Frequency: 65000
Velocity: 0,2015
Power: 28,1
Pulse duration: 0,0000001
Pass count: 1
Magnification: 10
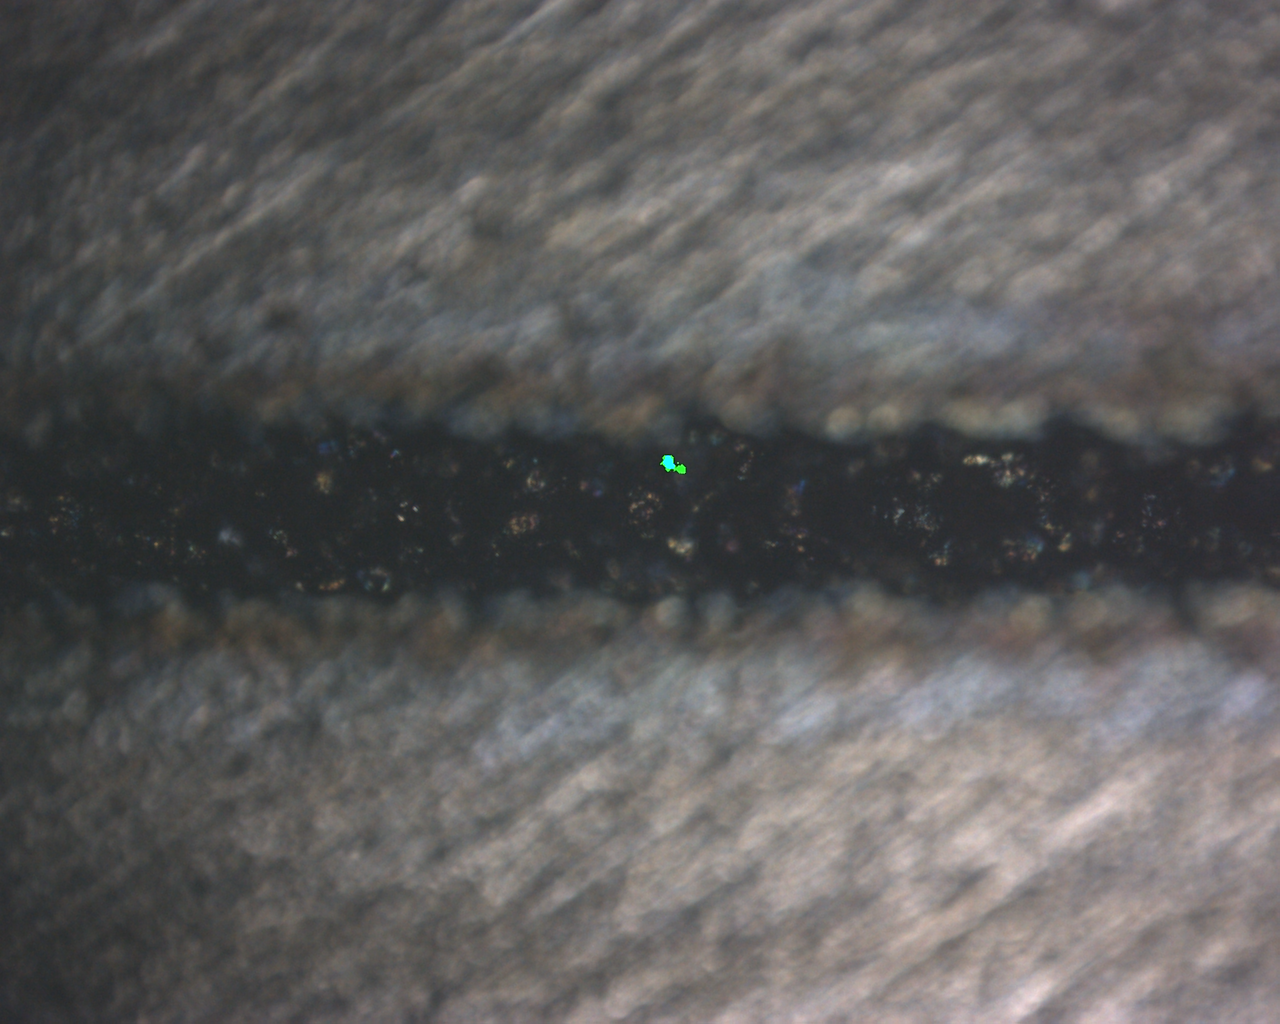
Measured width: 137.461
Other width: 73.752